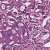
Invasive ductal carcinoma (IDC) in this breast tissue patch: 1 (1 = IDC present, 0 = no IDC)